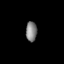
Tissue: prostate
Cell type: T cells
Senescence score: 0.7048
Nuclear area (px): 215
Mean DAPI intensity: 130.126